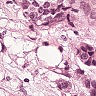
Metastatic tissue present: yes